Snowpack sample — Loveland Pass, Silver Plume, Colorado, USA (2/11/26, 12:00 PM MST)
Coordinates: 39.663, -105.886
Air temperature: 35 °F
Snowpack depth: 82 cm
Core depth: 40 cm
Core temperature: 23 °F
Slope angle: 13°, slope face: 12°
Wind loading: high
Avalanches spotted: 1
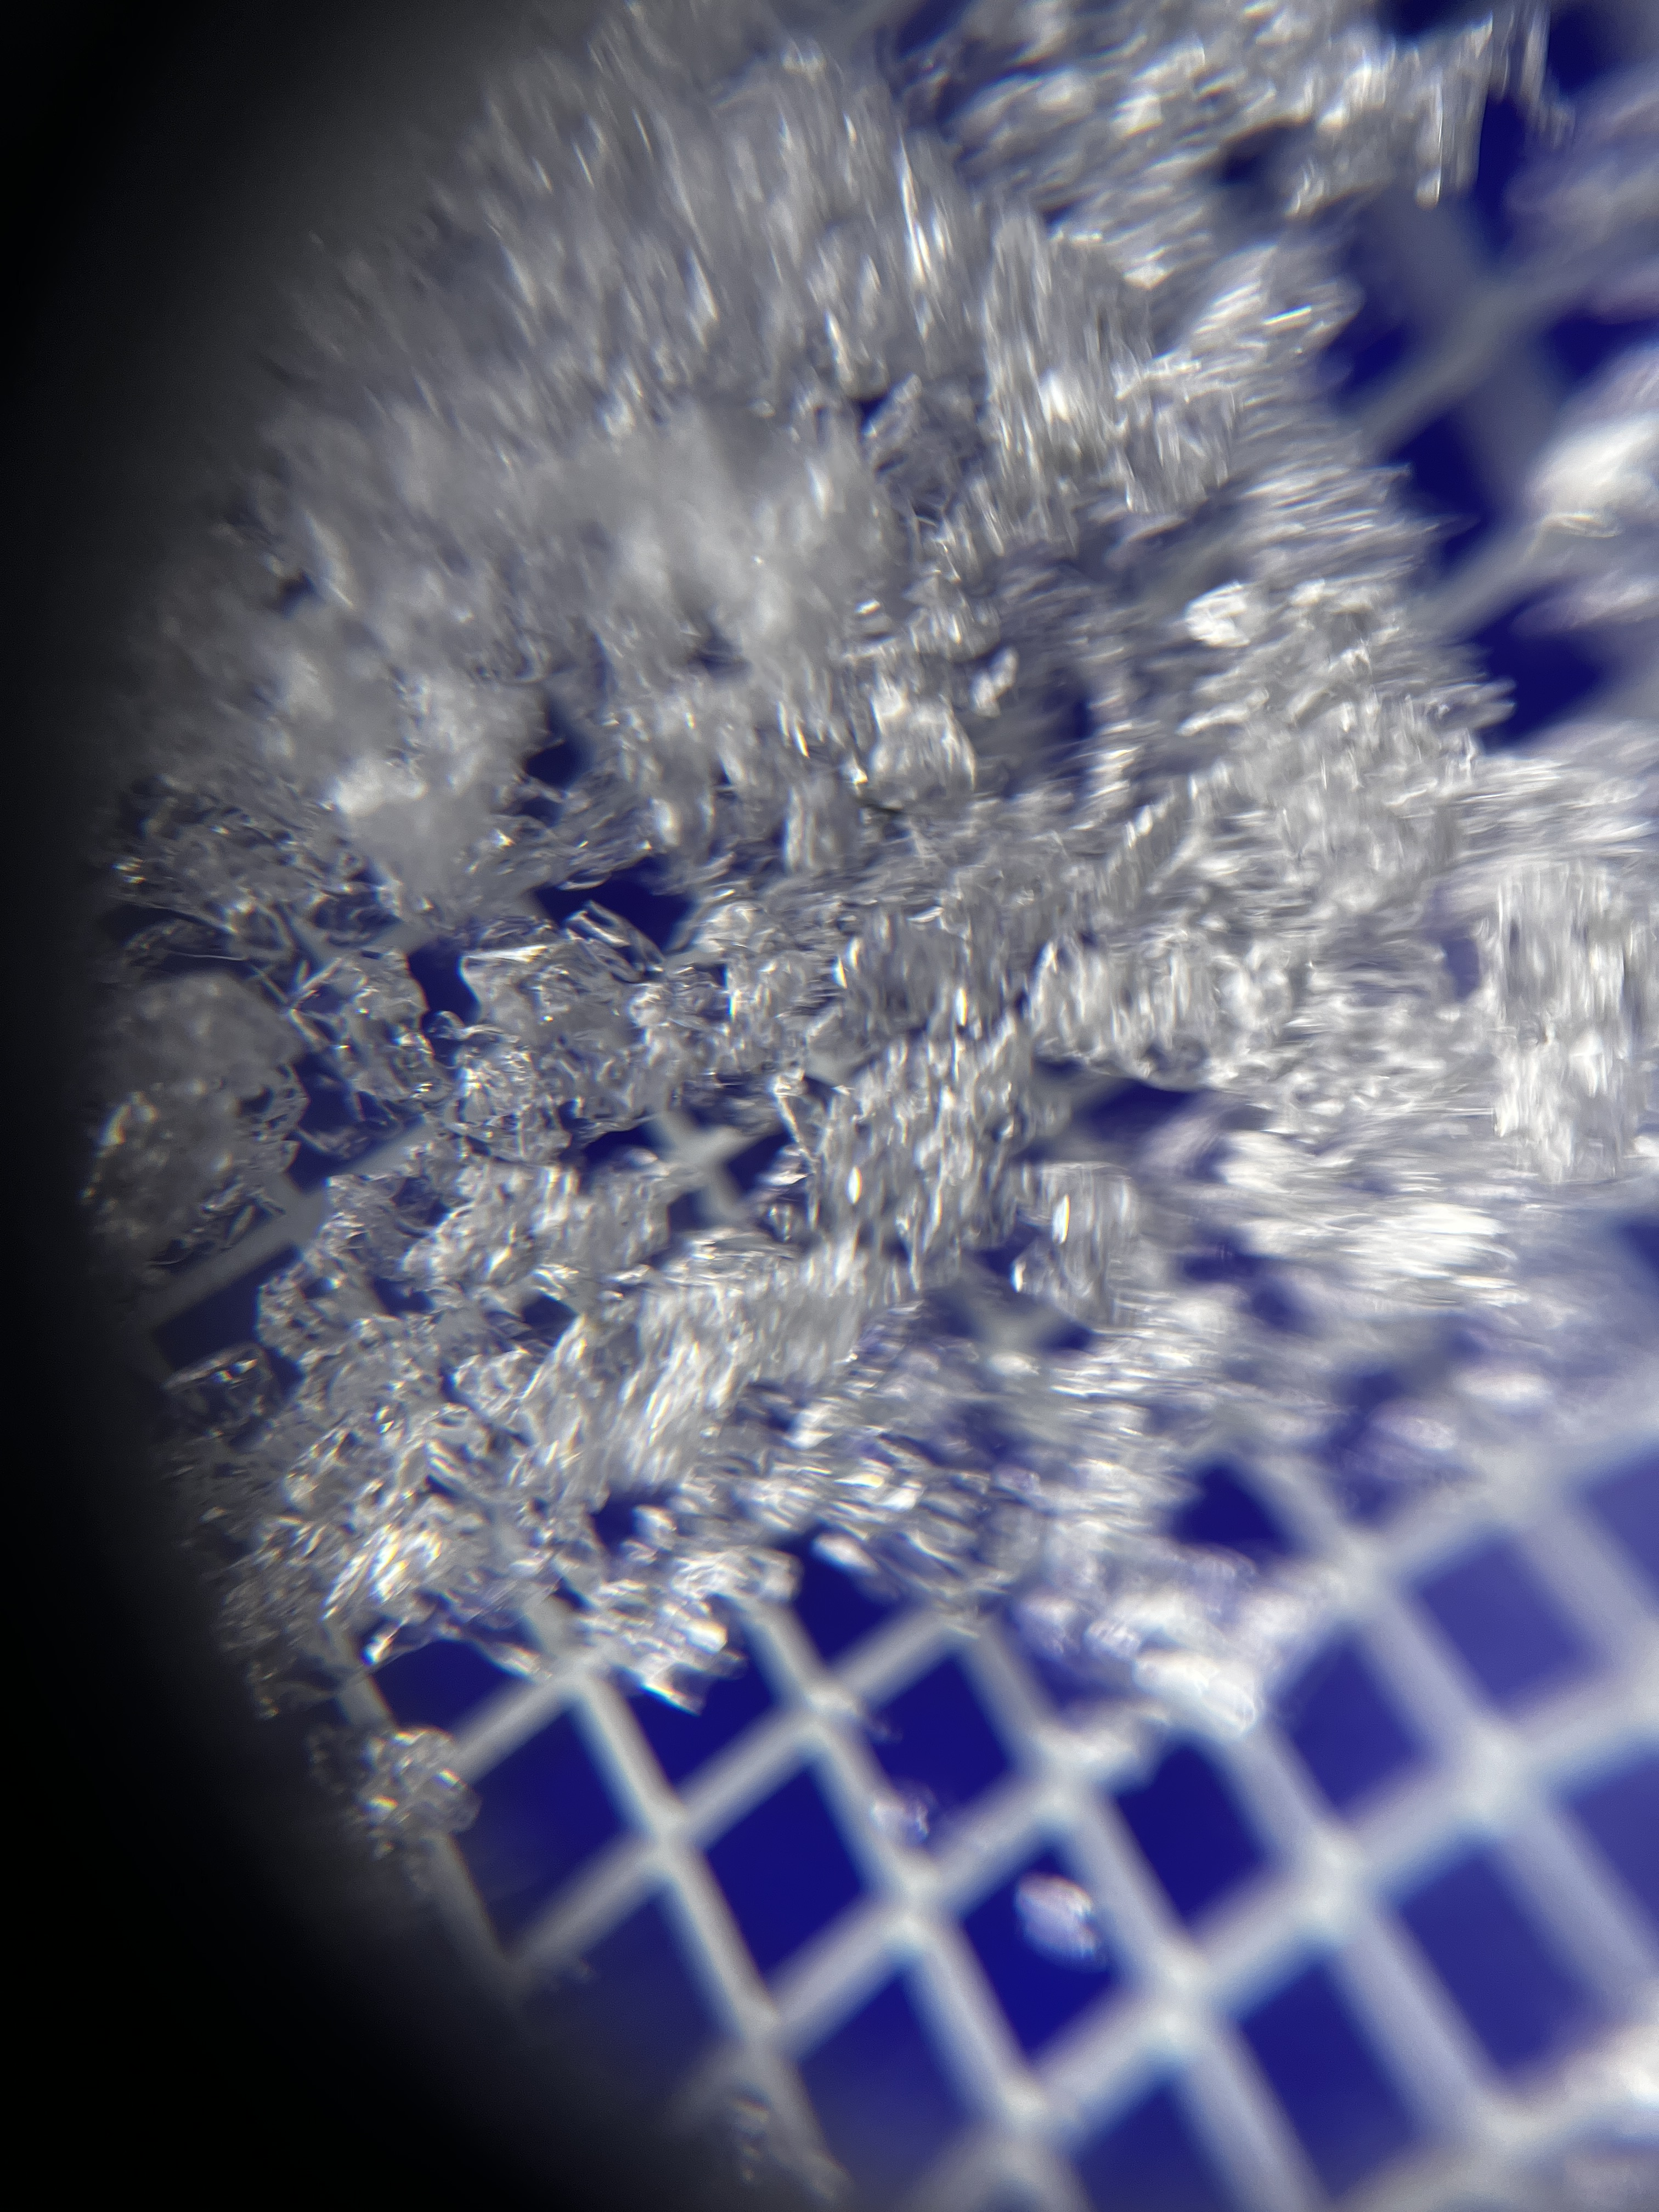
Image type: magnified_profile
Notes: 1 small avalanche spotted on the north side of the bowl, lots of wind loading